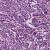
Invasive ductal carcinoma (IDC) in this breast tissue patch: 1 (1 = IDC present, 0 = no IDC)